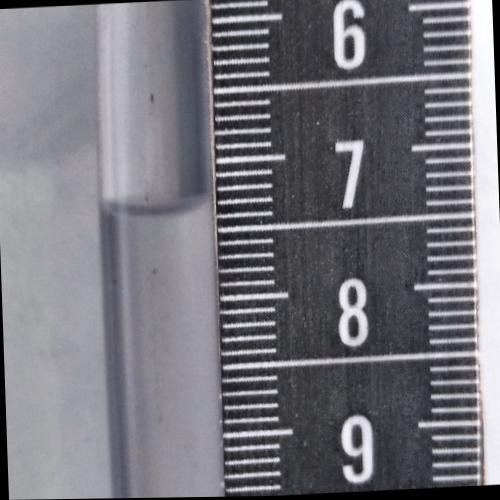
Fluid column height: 7.3 cm